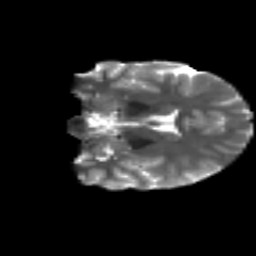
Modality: T2w
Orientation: coronal
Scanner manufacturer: siemens
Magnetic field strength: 3 T
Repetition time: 4.16 s
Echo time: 0.0806 s